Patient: sex M, age 19
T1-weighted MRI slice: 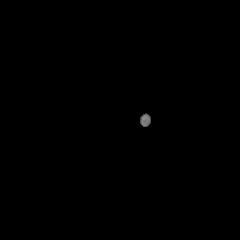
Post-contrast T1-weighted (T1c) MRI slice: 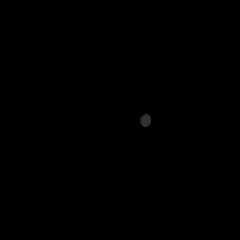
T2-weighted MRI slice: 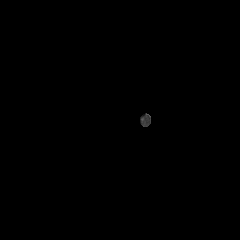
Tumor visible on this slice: no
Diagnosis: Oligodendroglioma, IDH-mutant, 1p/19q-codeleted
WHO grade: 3